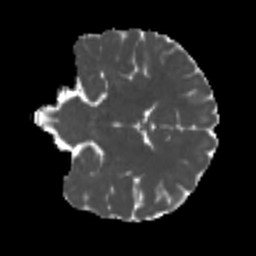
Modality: MD
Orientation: coronal
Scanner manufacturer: siemens
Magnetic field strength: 3 T
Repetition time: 4 s
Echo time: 0.0594 s